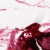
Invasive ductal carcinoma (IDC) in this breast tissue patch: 0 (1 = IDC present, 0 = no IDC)